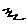
Label: zigzag